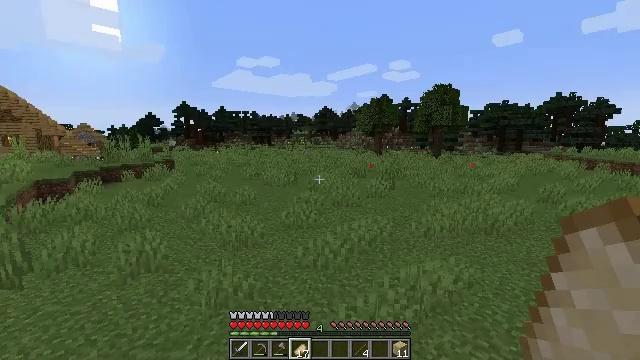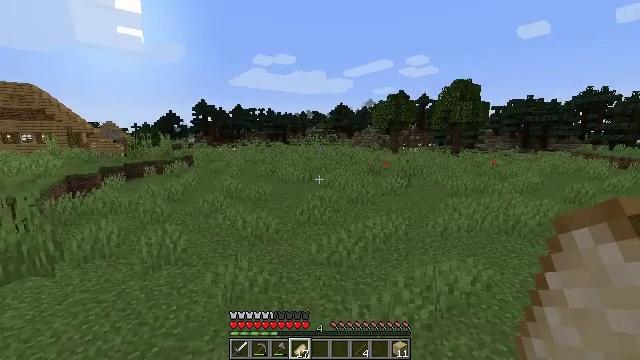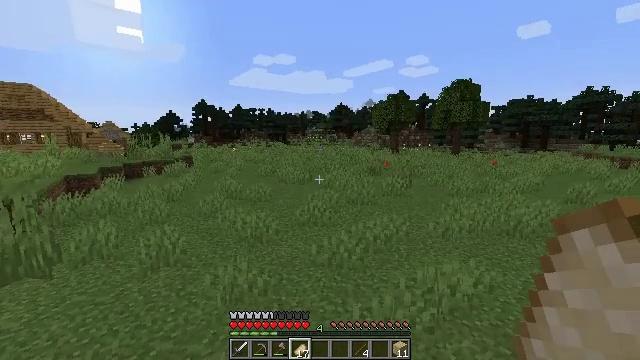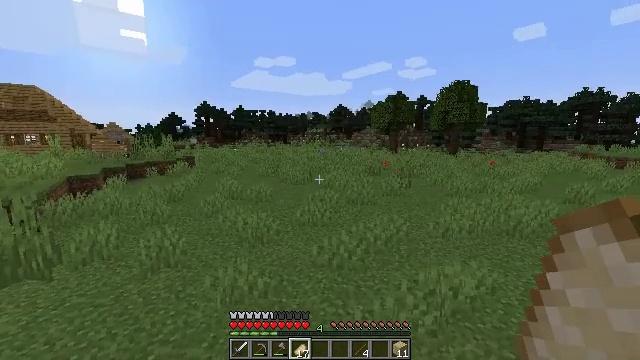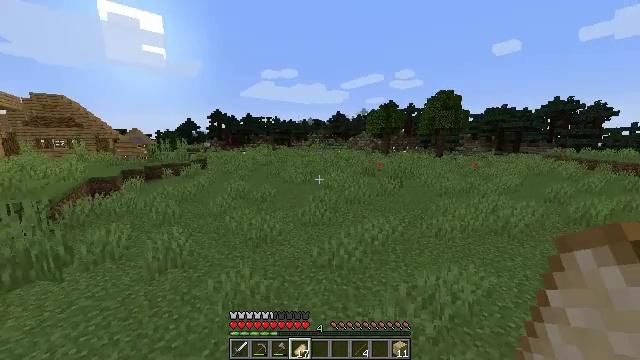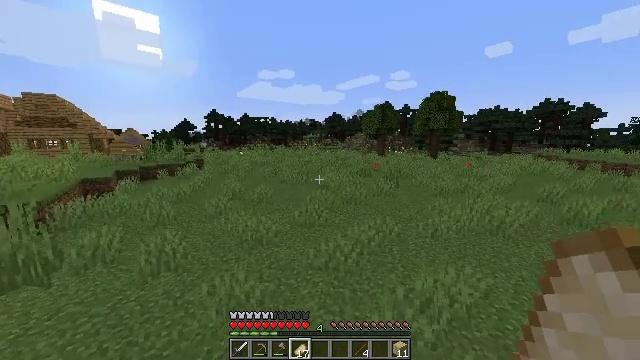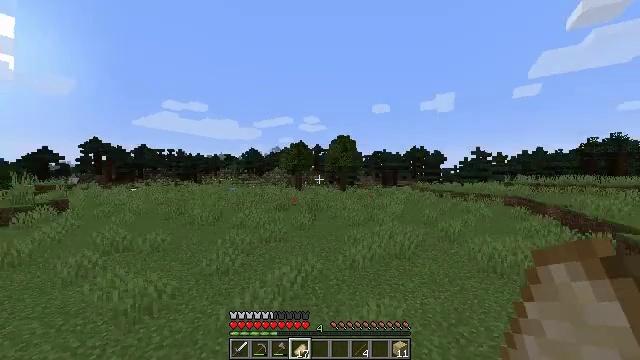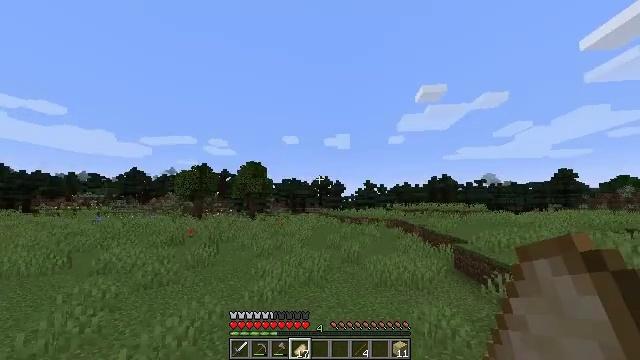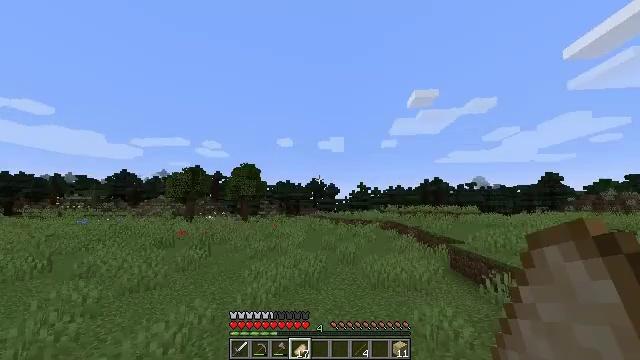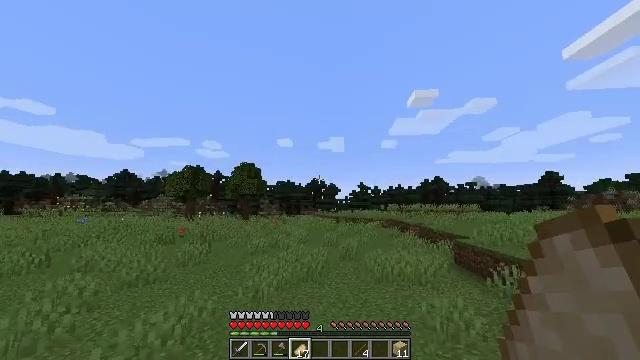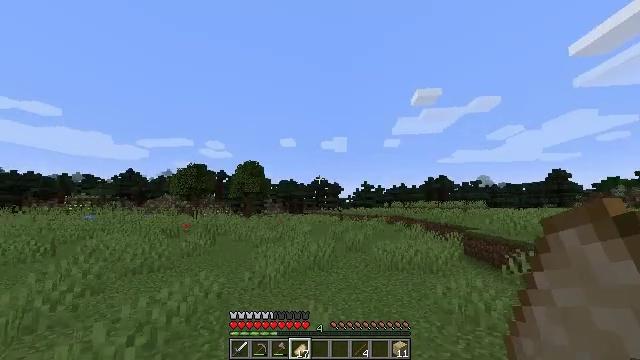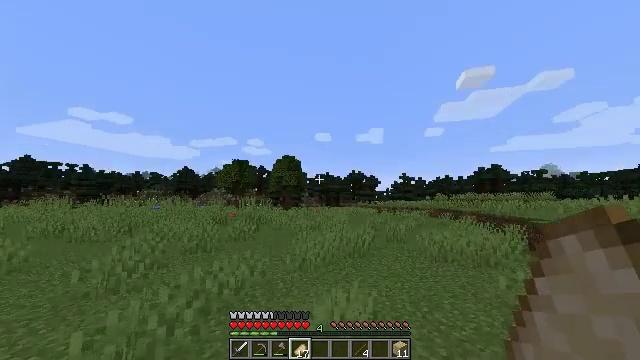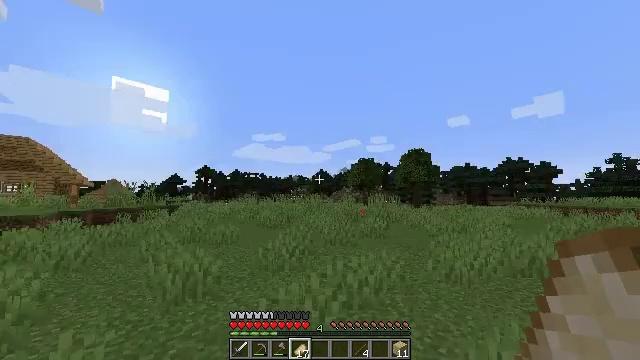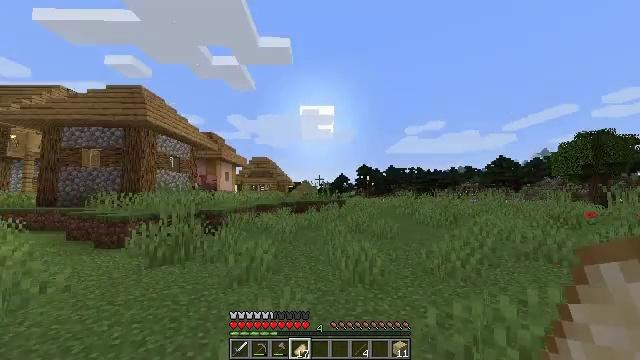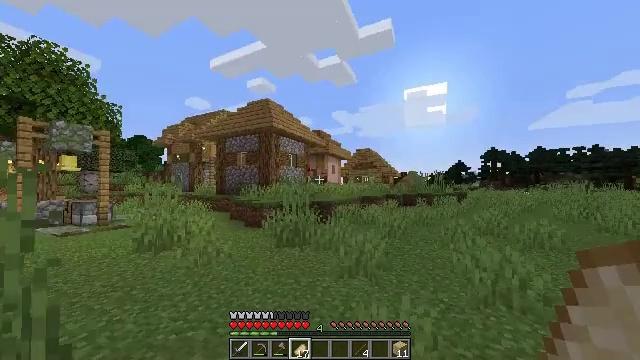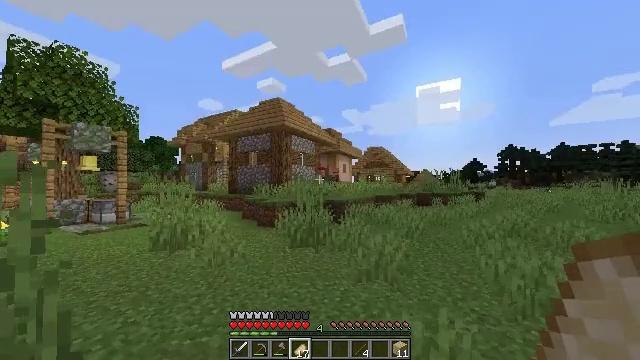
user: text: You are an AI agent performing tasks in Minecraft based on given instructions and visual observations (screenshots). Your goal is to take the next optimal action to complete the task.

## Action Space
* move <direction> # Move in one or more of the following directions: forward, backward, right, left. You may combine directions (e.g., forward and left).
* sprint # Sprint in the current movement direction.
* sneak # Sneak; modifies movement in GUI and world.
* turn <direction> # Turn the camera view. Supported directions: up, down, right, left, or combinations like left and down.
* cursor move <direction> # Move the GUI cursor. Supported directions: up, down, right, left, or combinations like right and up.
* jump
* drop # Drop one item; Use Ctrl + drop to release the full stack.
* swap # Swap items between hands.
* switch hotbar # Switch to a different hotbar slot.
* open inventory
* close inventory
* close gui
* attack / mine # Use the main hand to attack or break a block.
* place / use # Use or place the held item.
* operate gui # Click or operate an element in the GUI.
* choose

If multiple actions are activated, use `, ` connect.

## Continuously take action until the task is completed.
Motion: motion action
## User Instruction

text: Left click on the bell to mine it.
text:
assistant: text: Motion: turn left
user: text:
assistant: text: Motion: move forward, sprint
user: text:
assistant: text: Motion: move forward, sprint
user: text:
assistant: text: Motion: move forward, sprint
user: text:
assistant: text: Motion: move forward, sprint
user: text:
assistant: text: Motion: move forward, sprint, turn right and up
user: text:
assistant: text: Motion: move forward, sprint, turn right and up
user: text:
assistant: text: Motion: move forward and move left, sprint, turn right
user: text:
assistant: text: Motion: move forward and move left, sprint
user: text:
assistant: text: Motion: move forward and move left, sprint
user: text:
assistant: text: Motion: move forward and move left, sprint, turn left and down
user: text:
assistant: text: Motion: move forward and move left, sprint, turn left
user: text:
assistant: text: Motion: move forward and move left, sprint, turn left and down
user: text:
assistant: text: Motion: move forward and move left, sprint, turn left and down
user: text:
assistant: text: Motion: move forward and move left, sprint, turn left
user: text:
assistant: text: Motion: move forward, sprint, turn left and down
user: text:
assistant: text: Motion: move forward, sprint, turn left and down
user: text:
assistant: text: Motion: move forward, sprint, turn left
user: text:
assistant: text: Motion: move forward, sprint, turn left
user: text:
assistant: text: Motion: move forward, sprint
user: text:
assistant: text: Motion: move forward, sprint, turn left, switch to hotbar 1
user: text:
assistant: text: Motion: move forward, sprint, switch to hotbar 1
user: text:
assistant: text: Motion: move forward, sprint, switch to hotbar 1
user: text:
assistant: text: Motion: move forward, sprint
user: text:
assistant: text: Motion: move forward, sprint, turn right
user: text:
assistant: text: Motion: move forward, sprint, turn right
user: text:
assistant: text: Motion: move forward, sprint, turn right
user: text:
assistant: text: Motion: move forward, sprint, turn right
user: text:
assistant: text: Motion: move forward, sprint, turn right
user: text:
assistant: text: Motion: move forward, sprint, turn right